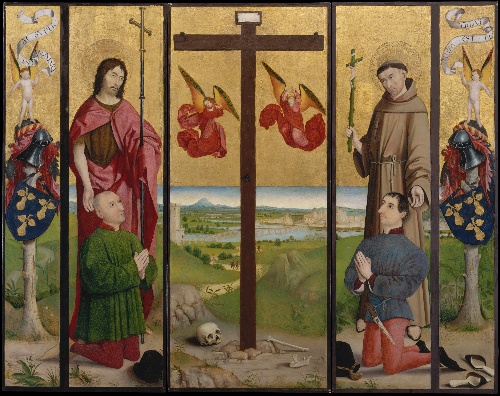
Title: The Pérussis Altarpiece
Artist: Nicolas Froment
Date: 1480
Object type: Painting, polyptych
Classification: Paintings
Medium: Oil and gold on wood
Dimensions: Three panels, each 54 1/2 x 23 in. (138.4 x 58.4 cm)
Department: European Paintings
Credit line: Purchase, Mary Wetmore Shively Bequest, in memory of her husband, Henry L. Shively, M.D., 1954
Accession year: 1954
Repository: Metropolitan Museum of Art, New York, NY
Tags: Saint Francis|Saint John the Baptist|Cross|Coat of Arms|Skulls|Angels